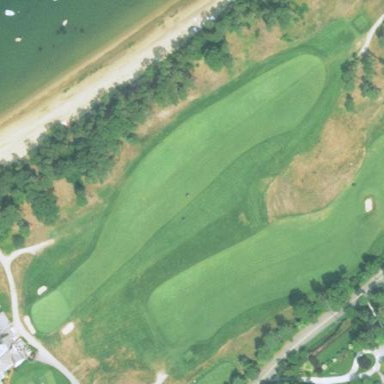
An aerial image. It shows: Area with grass used as rough in golf course.